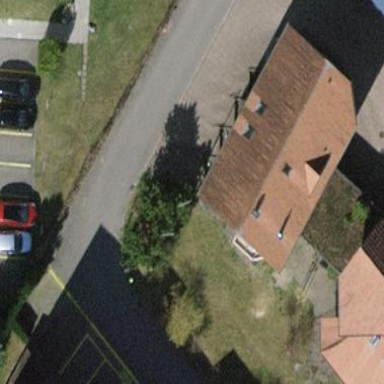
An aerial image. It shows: Terrace building.